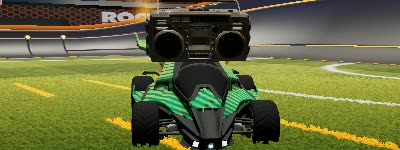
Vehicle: aftershock